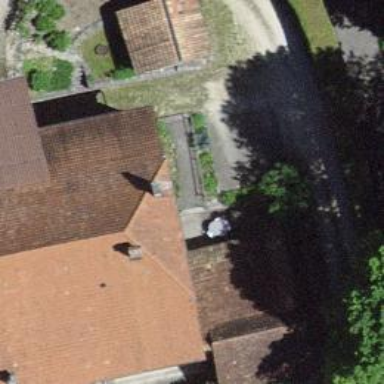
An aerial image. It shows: Farm building.